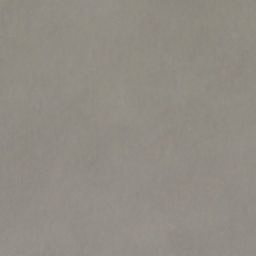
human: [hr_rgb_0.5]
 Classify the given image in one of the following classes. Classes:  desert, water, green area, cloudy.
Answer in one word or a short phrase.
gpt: cloudy